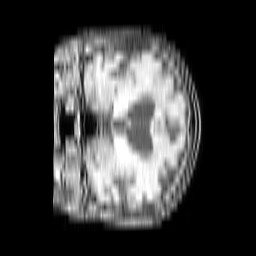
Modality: T1w
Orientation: coronal
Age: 62
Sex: female
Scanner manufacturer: philips
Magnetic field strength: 1.5 T
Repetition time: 0.1844 s
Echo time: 0.001842 s